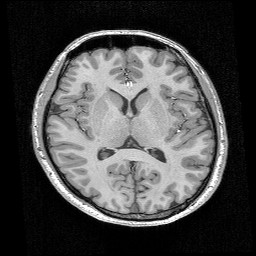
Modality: T1w
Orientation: coronal